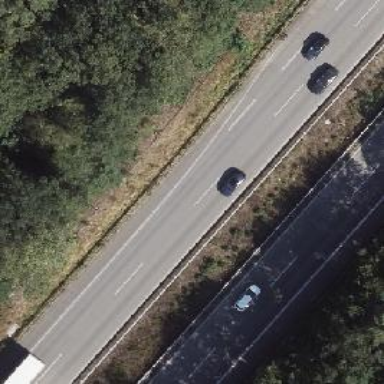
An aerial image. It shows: Motorway.